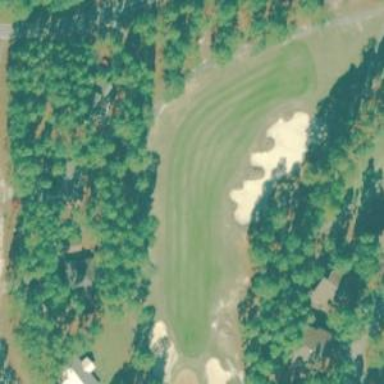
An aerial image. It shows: Scenic golf fairway.